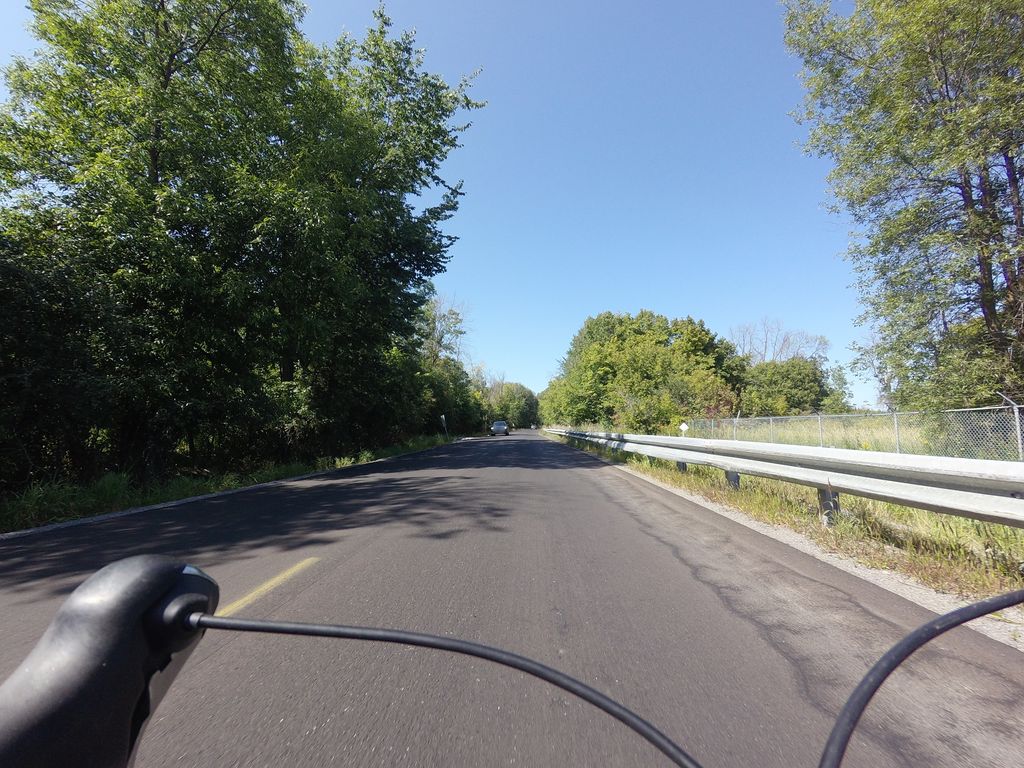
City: ottawa-gatineau